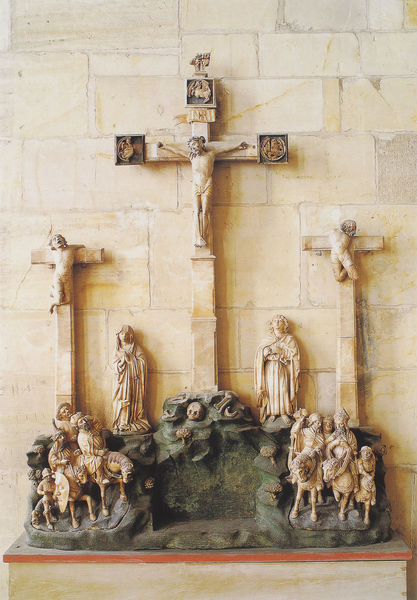
Titel: Kalvarienberg
Institution: Halberstadt, Domschatz
Schlagwörter: weiß, tiere, johannes, schädel, esel, pferde, relief, figuren, knochen, adam, totenkopf, kreuze, christus, jesus, maria, kreuzigungsgruppe, schächer, inri, reuzigung, golgathe